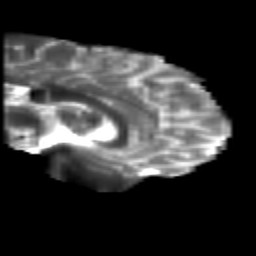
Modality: T2w
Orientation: sagittal
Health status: healthy
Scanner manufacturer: siemens
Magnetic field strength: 3 T
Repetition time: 10 s
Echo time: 0.092 s